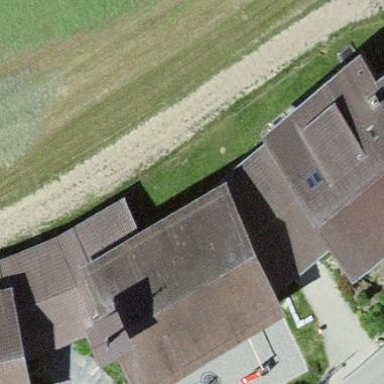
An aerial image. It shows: School building.